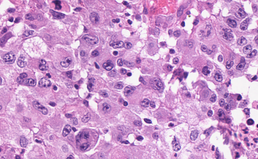
Tumor epithelial tissue: yes
Tumor-associated stroma tissue: no
Normal tissue: no